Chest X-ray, AP view. Patient: 45 years old, sex M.
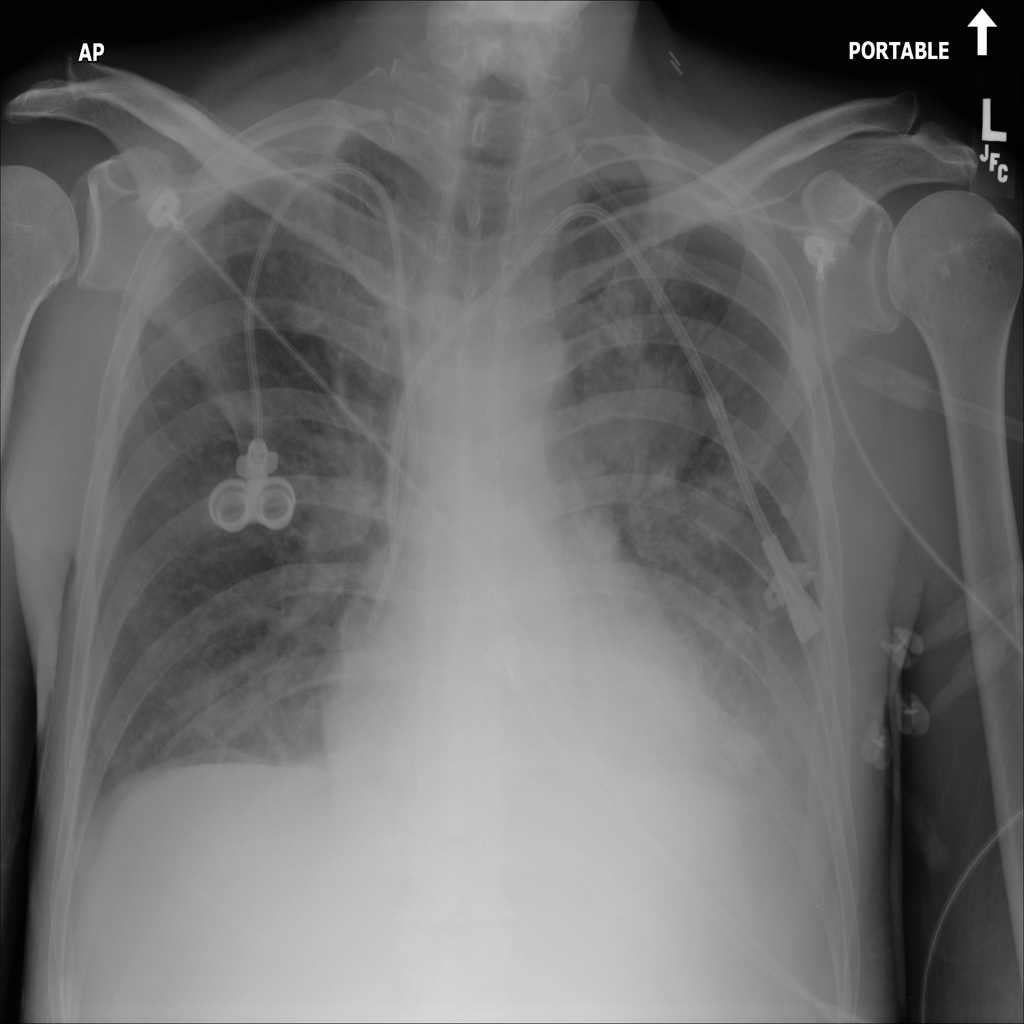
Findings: Effusion, Mass